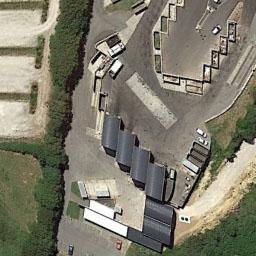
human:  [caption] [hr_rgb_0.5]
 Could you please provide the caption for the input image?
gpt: The industrial area has some buildings and a green belt .

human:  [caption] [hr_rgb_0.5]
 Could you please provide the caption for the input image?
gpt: In an industrial area there are factories and roads, There are parked cars, There is good greening .

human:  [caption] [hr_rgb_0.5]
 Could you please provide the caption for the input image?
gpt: The industrial area is surrounded by grass .

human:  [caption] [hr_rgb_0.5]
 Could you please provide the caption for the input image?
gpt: One building in the industrial area has a red roof .

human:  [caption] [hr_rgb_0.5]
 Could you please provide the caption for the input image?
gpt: There are some black buildings and some green trees on the industrial area .